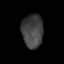
Tissue: lung
Cell type: Endothelial cells
Senescence score: 0.5464
Nuclear area (px): 703
Mean DAPI intensity: 64.943